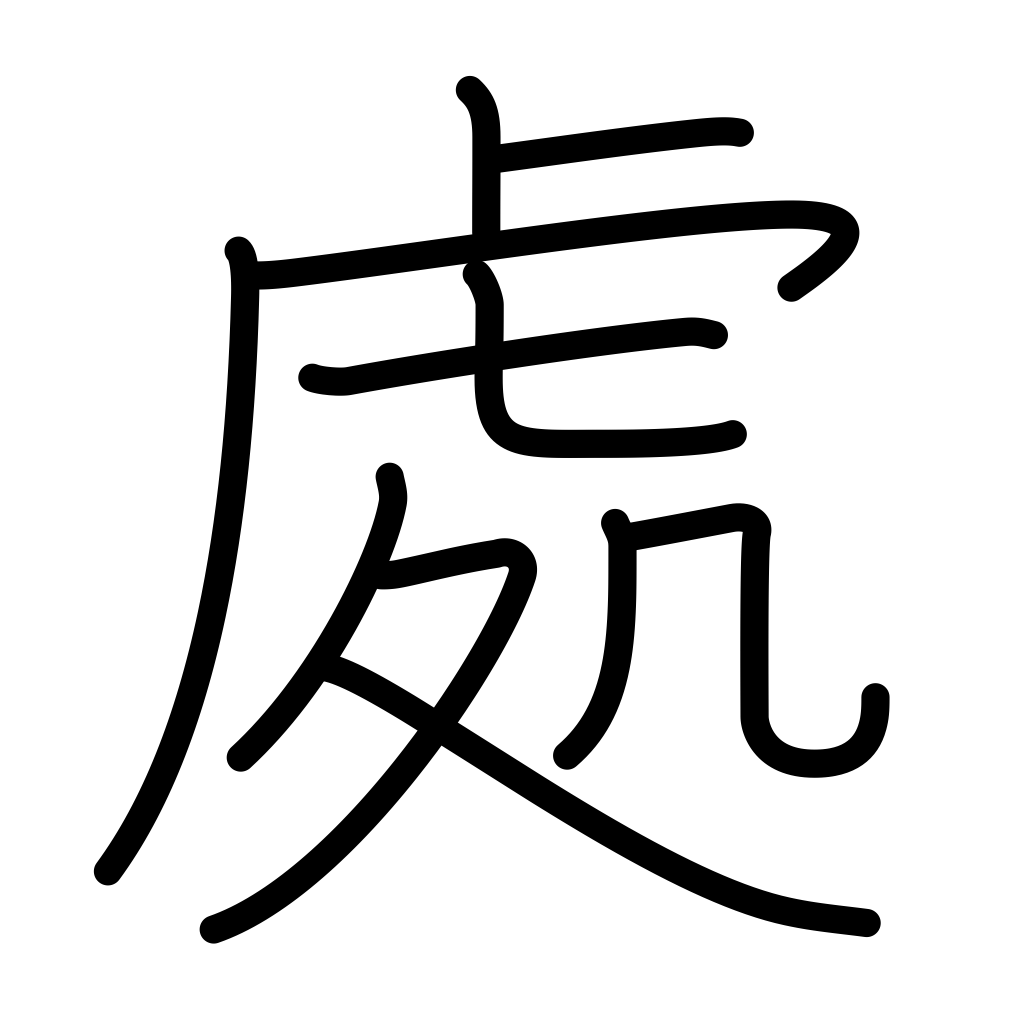
Meaning: place, locale, department